八年级 · 画法几何学
如图, 在 $\triangle A B C$ 中, $\angle C=90^{\circ} \angle B=30^{\circ}$, 以 $A$ 为圆心, 适当长为半径画弧,交 $A B$ 于点 $M$, 交 $A C$ 于点 $N$, 再分别以 $M, N$ 为圆心, 大于 $\frac{1}{2} M N$ 的长为半径画弧,两弧在 $\angle B A C$ 的内部交于点 $P$, 连结 $A P$ 并延长, 交 $B C$ 于点 $D$. 有下列说法:
(1)线段 $A D$ 是 $\angle B A C$ 的平分线;
(2) $\angle A D C=\angle B A C$;

(3)点 $D$ 到 $A B$ 边的距离与 $D C$ 的长相等; (4) $\triangle D A C$ 与 $\triangle A B C$ 的面积之比是 1:4.

其中结论正确的是 $(\quad)$

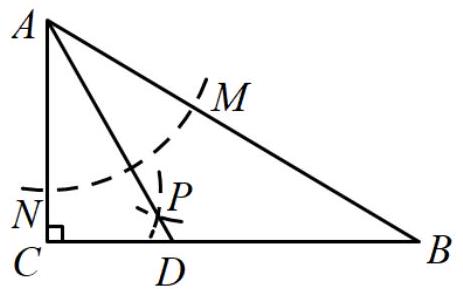
A. (1)(2)
B. (3)(4)
C. (1)(2)(3)
D. (1)(3)(4)
答案: C